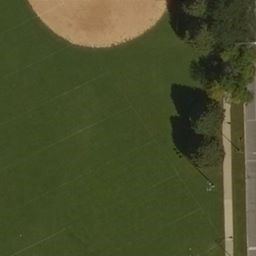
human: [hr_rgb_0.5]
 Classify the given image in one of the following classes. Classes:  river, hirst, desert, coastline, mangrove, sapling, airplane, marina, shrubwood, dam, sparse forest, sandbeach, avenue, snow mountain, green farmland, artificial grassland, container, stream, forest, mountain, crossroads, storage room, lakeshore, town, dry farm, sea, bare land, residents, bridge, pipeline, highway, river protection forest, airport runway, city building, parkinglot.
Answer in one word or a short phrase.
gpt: artificial grassland